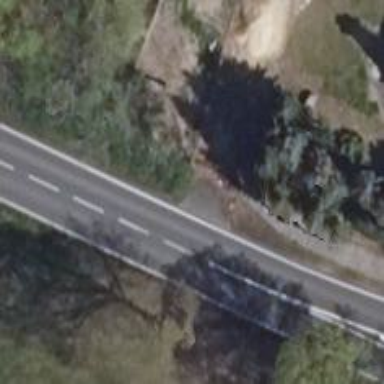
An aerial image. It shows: Asphalt road classified as primary highway.